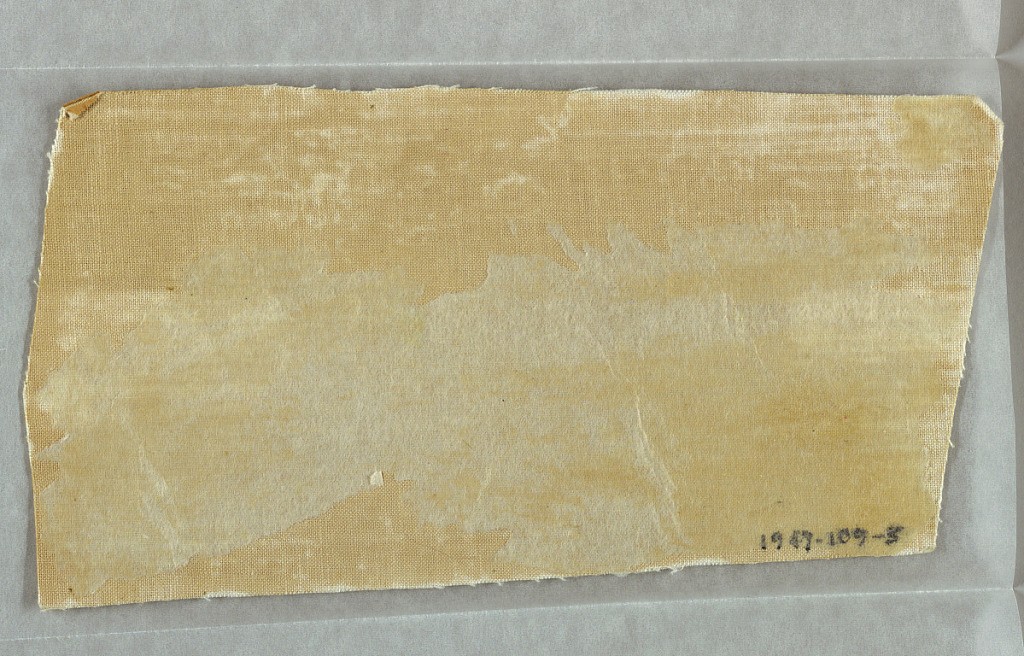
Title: Sidewall - fragment
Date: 1850–1900
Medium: Machine-printed
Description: Fragment of irregular outline. All-over pattern of small-scale sprigwork, suggestive of floral sprays.